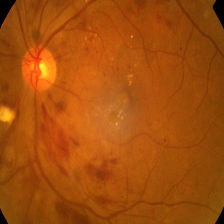
Diabetic retinopathy grade: Severe